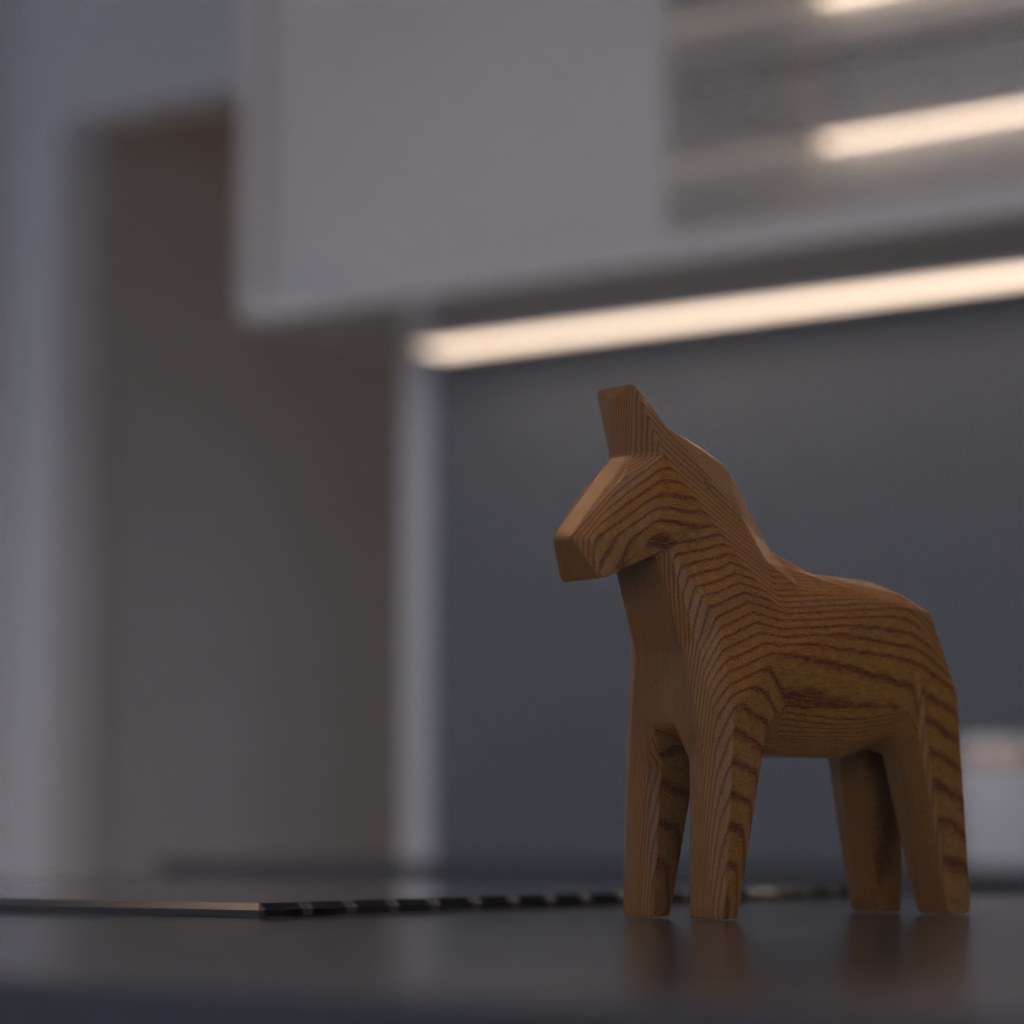
A high quality rendering of a dalahest_oak dalecarlian horse figurine made of varnished dark oak standing on a dark kitchen counter in an dark kitchen counter,medium shot fromlow angle left front side , 100 mm, f 4